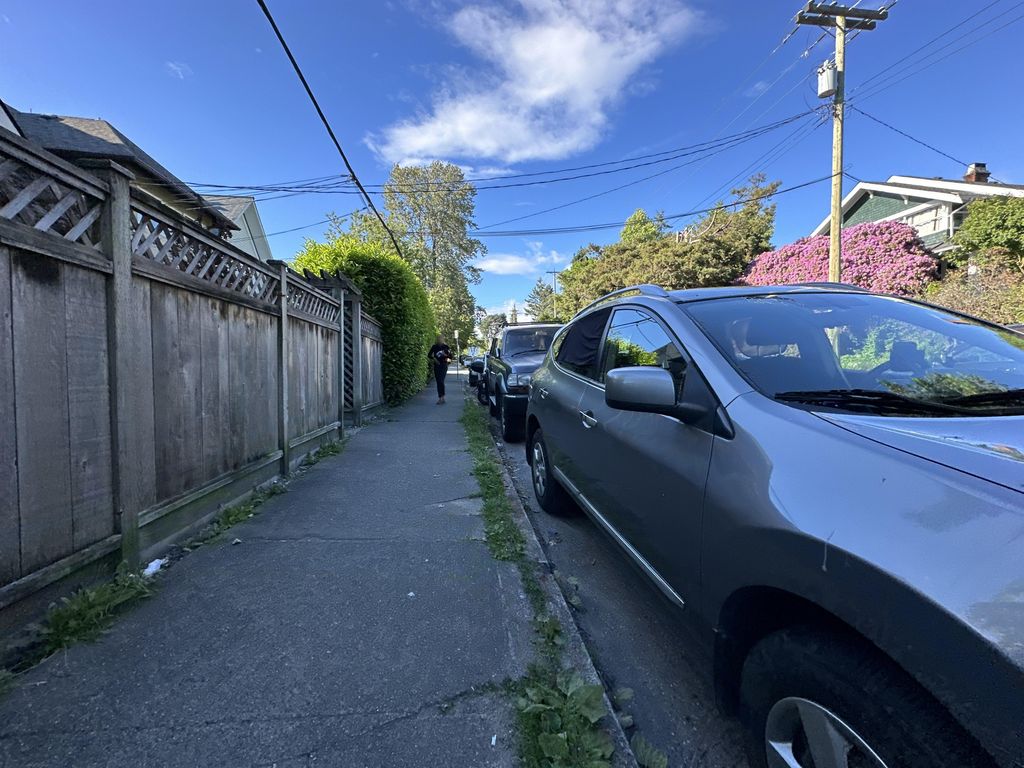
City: vancouver